Question: I would like to combie these two ajax call for I would like to be able to store both of the post variable in the url for as it stands only one of them can be stored at a particular time:
'''
<script>
function showUser() {
var selectedPerson = $('#testform').serialize();
document.getElementById("txtHint").innerHTML = "<div class='loading-indication'><img src='ajax-loader.gif' /> &nbsp; Please wait... Loading New Courses...</div>";
$.ajax({
url:'getuser.php',
type:'post',
data:selectedPerson,
success:function(res){
$('#txtHint').html(res);
}
})
}
</script>
<script>
function showUser2() {
var selectedPerson = $('#testform2').serialize();
document.getElementById("txtHint").innerHTML = "<div class='loading-indication'><img src='ajax-loader.gif' /> &nbsp; Please wait... Loading New Courses...</div>";
$.ajax({
url:'getuser.php',
type:'post',
data:selectedPerson,
success:function(res){
$('#txtHint').html(res);
}
})
}
</script>
'''
Below is the php portion:
'''
$person = isset($_POST['person']) ? $_POST['person'] : '';
$allIds = '';
if($person!='')
{
$allIds = implode(',', $person);
}
$person2 = isset($_POST['person2']) ? $_POST['person2'] : '';
$allIds2 = '';
if($person2!='')
{
$allIds2 = implode(',', $person2);
}
'''
If any clarification are needed let me know
Update:
'''
<html>
<head>
<script src="http://ajax.googleapis.com/ajax/libs/jquery/1.11.2/jquery.min.js"></script>
<script>
function showUser() {
var selectedPerson = $('#testform').serialize();
document.getElementById("txtHint").innerHTML = "<div class='loading-indication'><img src='ajax-loader.gif' /> &nbsp; Please wait... Loading New Courses...</div>";
$.ajax({
url:'getuser.php',
type:'post',
data:selectedPerson,
success:function(res){
$('#txtHint').html(res);
}
})
}
</script>
<script>
function showUser2() {
var selectedPerson = $('#testform2').serialize();
document.getElementById("txtHint").innerHTML = "<div class='loading-indication'><img src='ajax-loader.gif' /> &nbsp; Please wait... Loading New Courses...</div>";
$.ajax({
url:'getuser.php',
type:'post',
data:selectedPerson,
success:function(res){
$('#txtHint').html(res);
}
})
}
</script>
</head>
<body>
<form id="testform">
<input onchange="showUser();" name="person[]" type="checkbox" value="1">One<br>
<input onchange="showUser();" name="person[]" type="checkbox" value="2">Two<br>
<input onchange="showUser();" name="person[]" type="checkbox" value="3">Three<br>
</form>
<br>
<div id="txtHint"><b>Person info will be listed here...</b></div>
</body>
</html>
'''
update
PHP entire code
'''
<!DOCTYPE html>
<html>
<head>
</head>
<body>
<?php
$person = isset($_POST['person']) ? $_POST['person'] : '';
$allIds = '';
if($person!='')
{
$allIds = implode(',', $person);
}
$person2 = isset($_POST['person2']) ? $_POST['person2'] : '';
$allIds2 = '';
if($person2!='')
{
$allIds2 = implode(',', $person2);
}
include("includes/db.php");
global $con;
$sql= "SELECT * FROM courses WHERE (course_duration IN ('" . $allIds . "')) LIMIT 10";
$result = mysqli_query($con,$sql);
$sqlCount = "SELECT * FROM courses WHERE (course_duration IN ('" . $allIds . "'))";
$get_crs_count = mysqli_query($con, $sqlCount);
$count_rows = mysqli_num_rows($get_crs_count);
echo '<p style="margin-bottom: 8px;margin-top: 8px;font-size:18px;"><b>Number of courses available: </b>' . $count_rows ;
while($row_crs = mysqli_fetch_array($result)){
$crs_id = $row_crs['course_id'];
$crs_cat = $row_crs['course_cat'];
$crs_provider = $row_crs['course_provider'];
$crs_title = $row_crs['course_title'];
$crs_price = $row_crs['course_price'];
$crs_city= $row_crs['course_city'];
$crs_category= $row_crs['course_cat1'];
$crs_date= $row_crs['course_date1'];
$crs_sdesc= $row_crs['course_sdesc'];
$crs_shortdesc = mb_strimwidth("$crs_sdesc",0,140,"...");
$crs_image = $row_crs['course_image'];
$provider_image = $row_crs['provider_image'];
echo " <article class='search-result row'><center>
<div class='col-xs-12 col-sm-12 col-md-3' id='thumbnailContainer'>
<a href='#' title='Lorem ipsum' class='thumbnail' id='resultThumbnail'><img src='$provider_image' /></a>
<a href='searchPage.php?crs_price=$crs_price' style='color:black;'> <button id='resultprice'><span id='resultpriceText'>$ $crs_price</span></button></a>
</div>
<div class='col-xs-12 col-sm-12 col-md-2'>
<ul class='meta-search' id='listDesign'>
<a href='searchPage.php?crs_date=$crs_date' style='color:white;'> <li><button id='resultInfo'><i class='fa fa-calendar fa-1x'><span id='iconText'> $crs_date</span></i></button></li></a>
<a href='searchPage.php?crs_category=$crs_category' style='color:white;'> <li><button id='resultInfo2'><i class='fa fa fa-tags fa-1x'><span id='iconText'> $crs_category</span></i></button></li></a>
<a href='searchPage.php?crs_provider=$crs_provider' style='color:white;'><li><button id='resultInfo'><i class='fa fa-graduation-cap fa-1x'><span id='iconText'> $crs_provider</span></i></button></li></a>
<a href='searchPage.php?city=$crs_city' style='color:white;'><li><button id='resultInfo'><i class='fa fa-map-marker fa-1x'><span id='iconText'> $crs_city</span></i></button></li></a>
</ul>
</div></center>
<div class='col-xs-12 col-sm-12 col-md-7 excerpet'>
<h3 id='resultHeading'><a href='coursePage.php?crs_id=$crs_id' id='headingLinking'><b>$crs_title</b></a></h3>
<div id='courseshortDescription'>
$crs_shortdesc
<center><a href='coursePage.php?crs_id=$crs_id' style='color:white;'><button class='btn btn-danger' id='findoutBtn'>Find Out More</button></a> </center>
</div>
</div>
<span class='clearfix borda'></span>
</article>";
}
mysqli_close($con);
?>
</body>
</html>
'''
courses:

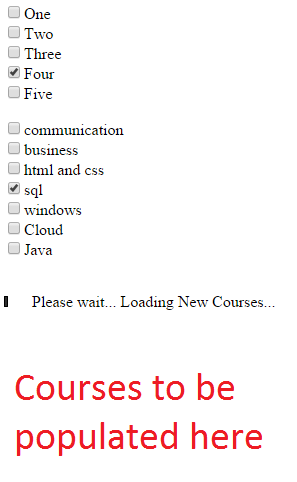
Answer: Actually 'serialize()' can accept both forms:
'''
function showUser() {
var datastring = $('#testform, #testform2').serialize();
document.getElementById("txtHint").innerHTML = "<div class='loading-indication'><img src='ajax-loader.gif' /> &nbsp; Please wait... Loading New Courses...</div>";
$.ajax({
url: 'getuser.php',
type: 'post',
data: datastring,
success: function (res) {
$('#txtHint').html(res);
}
})
}
'''